Question: I'm building a page in <URL>. On the first slide is an image that consumes 90% of the height of the viewport. The other 10% is a navigation bar at the below the image. The image below demonstrates it.

As I scroll to the next slide, I want the navigation bar to become a fixed header for the remainder of the slides.
I tried making the element fixed once it's 'offset().top' value is 0 against '$(window).top()' using jQuery. This did not work for me.
'''
$(window).scroll(function () {
var nav = $('#nav');
var eTop = nav.offset().top;
if ((eTop - $(window).scrollTop()) == 0) {
nav.addClass('fixed');
}
else {
nav.removeClass('fixed');
}
});
'''
Is this possible and how do I achieve it?
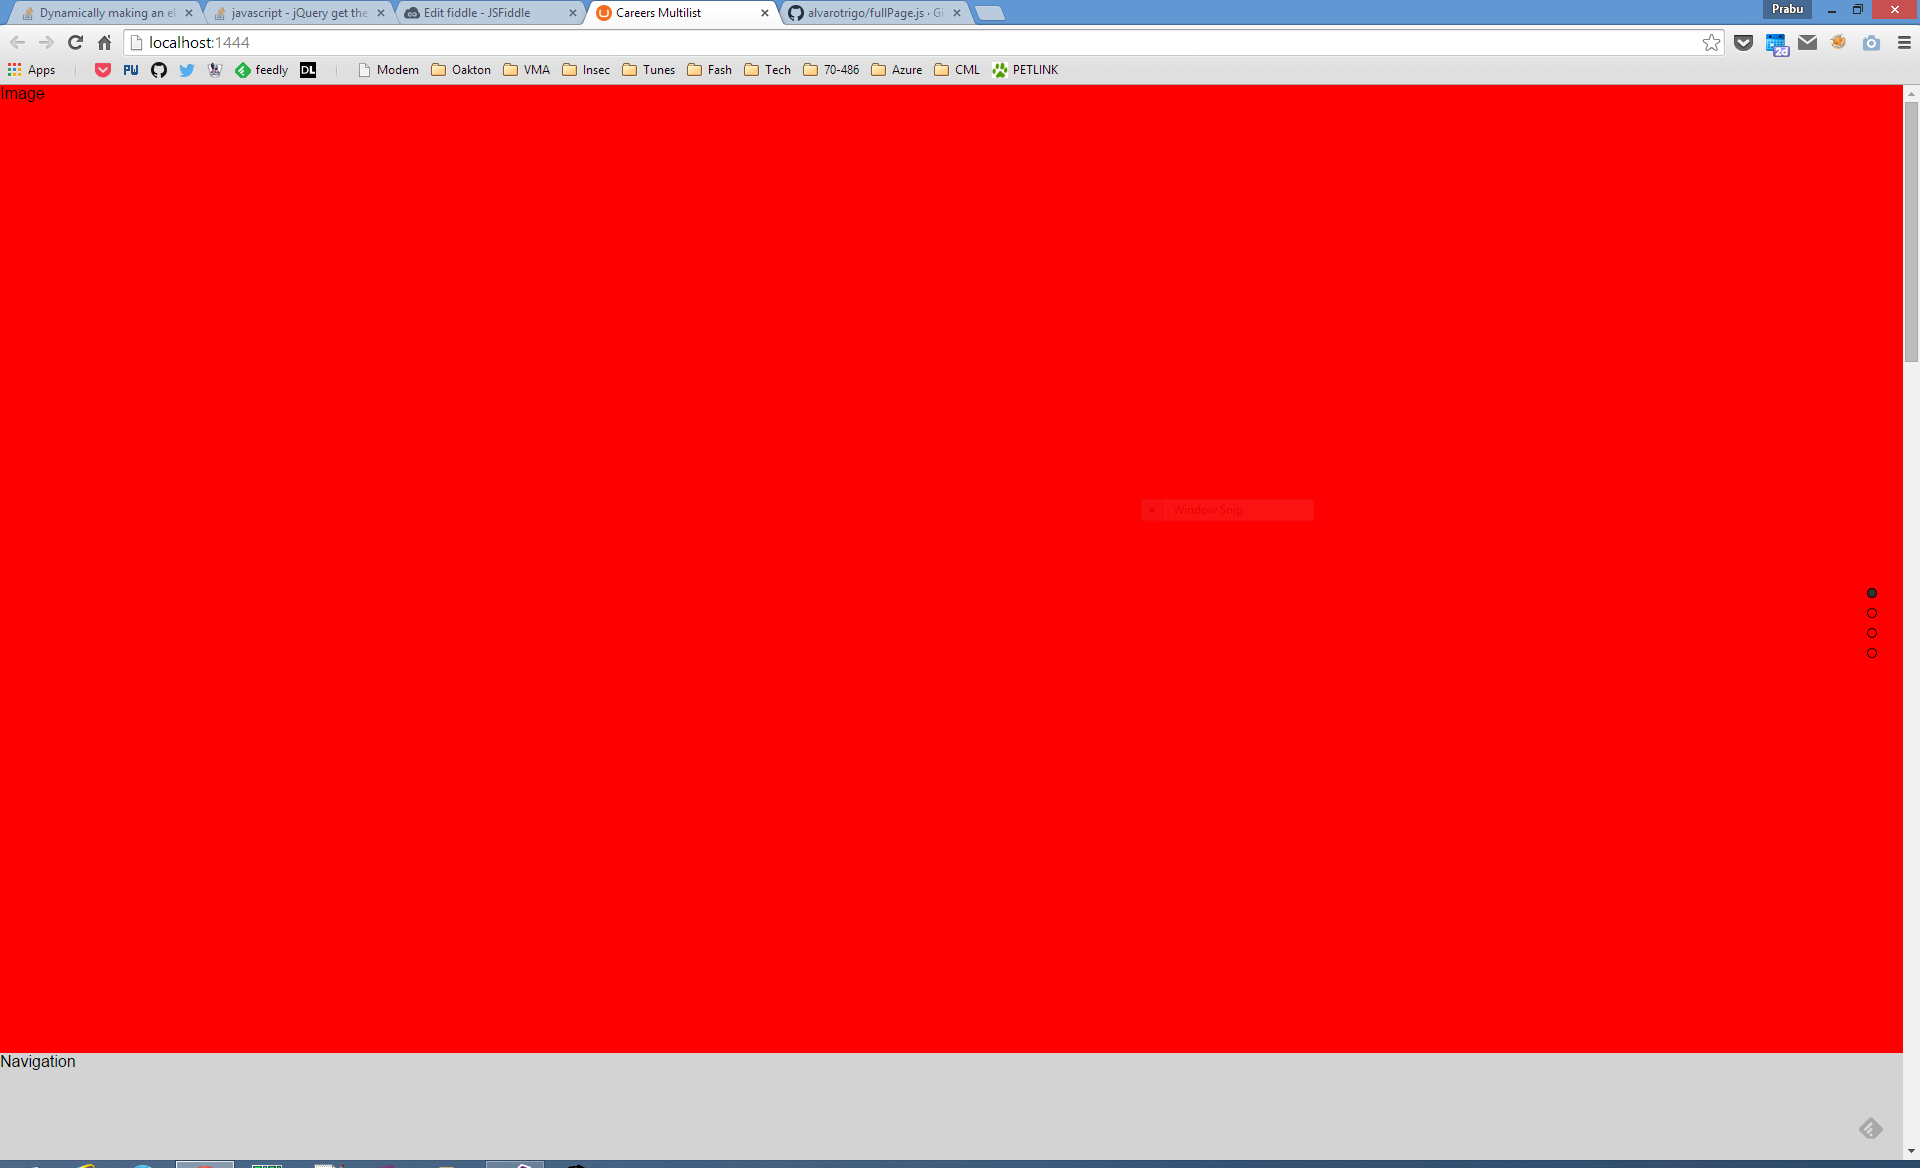
Answer: If you are using the default option 'css3:true', then this will do the trick:
'''
$('#fullpage').fullpage({
sectionsColor: ['yellow', 'orange', '#C0C0C0', '#ADD8E6'],
onLeave: function(index, nextIndex, direction){
//leaving 1st section
if(index == 1){
$('.header').addClass('fixed');
}
//back to the 1st section
if(nextIndex == 1){
$('.header').removeClass('fixed');
}
}
});
'''
And you will need this CSS for the header element:
'''
.header{
-webkit-transition: all 0.7s ease;
-moz-transition: all 0.7s ease;
-o-transition: all 0.7s ease;
transition: all 0.7s ease;
position:absolute;
top:100%;
margin-top: -100px;
left:0;
background:#000;
width:100%;
color: #fff;
height: 100px;
z-index:999;
}
.header.fixed{
bottom:auto;
top:0;
margin-top: 0;
}
'''
You can of course, change the height and so on.
Take into account that I've placed the fixed element outside the plugin's wrapper. This way I will avoid problems with the 'translate3d' property used by the plugin:
'''
<div class="header">Header</div>
<div id="fullpage">
<div class="section">...</div>
<div class="section">...</div>
...
</div>
'''
<URL>
# Update:
If you are using 'scrollBar:true', then use the following CSS instead of the previous one:
'''
.section {
text-align:center;
}
.header{
-webkit-transition: all 0.7s cubic-bezier(0.895, 0.030, 0.685, 0.220);
-moz-transition: all 0.7s cubic-bezier(0.895, 0.030, 0.685, 0.220);
-o-transition: all 0.7s cubic-bezier(0.895, 0.030, 0.685, 0.220);
transition: all 0.7s cubic-bezier(0.895, 0.030, 0.685, 0.220);
position:fixed;
top:100%;
margin-top: -100px;
left:0;
background:#000;
width:100%;
color: #fff;
height: 100px;
z-index:999;
}
.header.fixed{
bottom:auto;
top:0;
margin-top: 0;
position:fixed;
}
'''
<URL>